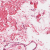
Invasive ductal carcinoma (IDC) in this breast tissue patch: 0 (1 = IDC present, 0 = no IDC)